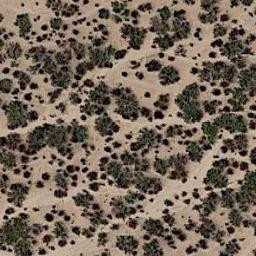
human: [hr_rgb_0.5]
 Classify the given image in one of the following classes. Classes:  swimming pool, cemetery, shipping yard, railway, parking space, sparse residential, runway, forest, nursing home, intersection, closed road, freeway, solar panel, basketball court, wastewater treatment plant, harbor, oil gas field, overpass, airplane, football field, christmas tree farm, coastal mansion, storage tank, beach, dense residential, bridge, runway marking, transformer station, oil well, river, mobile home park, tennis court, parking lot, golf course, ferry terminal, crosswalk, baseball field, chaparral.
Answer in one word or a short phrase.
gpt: chaparral